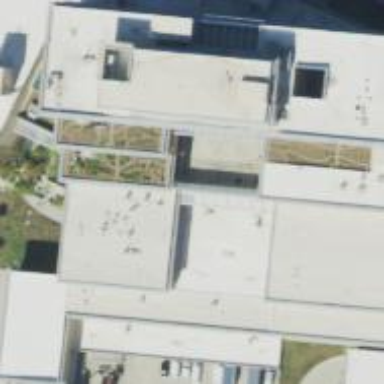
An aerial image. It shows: Hospital building.